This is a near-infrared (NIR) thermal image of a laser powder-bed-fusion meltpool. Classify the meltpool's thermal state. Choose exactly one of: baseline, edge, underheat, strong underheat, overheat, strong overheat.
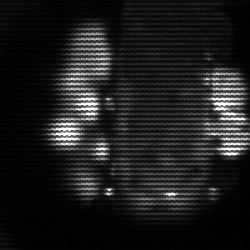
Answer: strong underheat